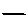
Label: line